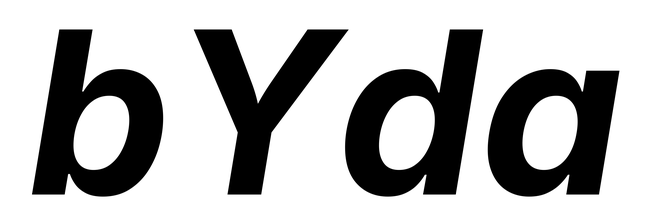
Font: Inter-Italic_Bold_Italic